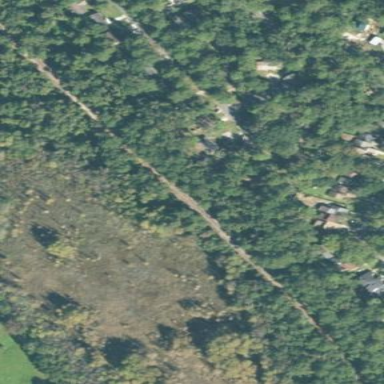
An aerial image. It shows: Mixed woodland area with various types of leaves.